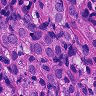
Metastatic tissue present: yes